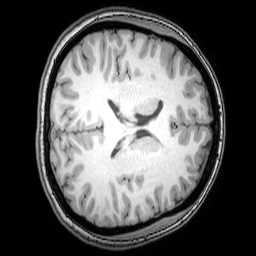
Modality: T1w
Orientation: axial
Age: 25
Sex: female
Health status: healthy
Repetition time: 0.081 s
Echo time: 0.037 s